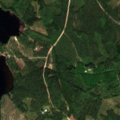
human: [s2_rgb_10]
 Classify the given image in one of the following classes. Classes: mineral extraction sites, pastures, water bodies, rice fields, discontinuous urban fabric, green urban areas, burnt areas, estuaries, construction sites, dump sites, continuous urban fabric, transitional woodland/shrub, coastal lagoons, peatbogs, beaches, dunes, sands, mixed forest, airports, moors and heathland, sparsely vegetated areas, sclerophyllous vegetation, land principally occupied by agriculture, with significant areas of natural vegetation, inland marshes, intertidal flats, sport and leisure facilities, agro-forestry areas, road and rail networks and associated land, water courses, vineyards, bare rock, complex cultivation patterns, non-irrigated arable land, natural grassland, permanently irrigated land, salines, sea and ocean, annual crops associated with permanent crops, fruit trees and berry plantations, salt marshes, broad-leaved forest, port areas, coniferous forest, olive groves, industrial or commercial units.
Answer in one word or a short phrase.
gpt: coniferous forest, mixed forest, transitional woodland/shrub, water bodies